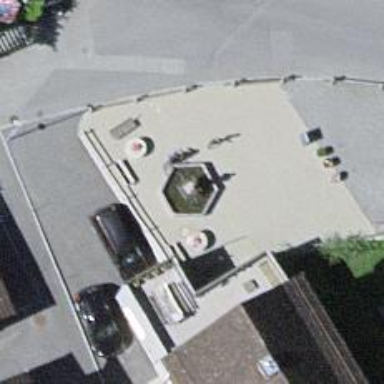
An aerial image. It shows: Beautiful fountain.